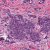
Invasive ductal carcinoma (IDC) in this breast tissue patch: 0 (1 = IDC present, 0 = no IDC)